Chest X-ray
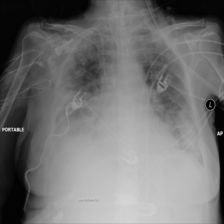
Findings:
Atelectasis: negative
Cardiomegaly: negative
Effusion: negative
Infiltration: negative
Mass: negative
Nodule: negative
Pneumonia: negative
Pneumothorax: negative
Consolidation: negative
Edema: negative
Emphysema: negative
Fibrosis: negative
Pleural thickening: negative
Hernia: negative